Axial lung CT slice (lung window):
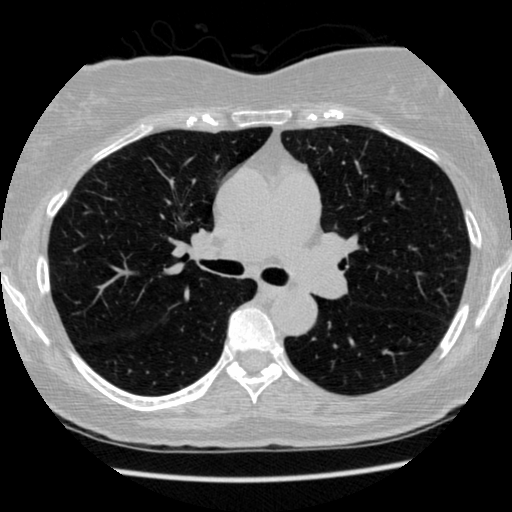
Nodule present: no